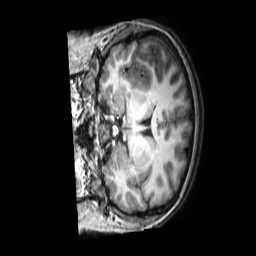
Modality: T1w
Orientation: coronal
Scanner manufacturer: philips
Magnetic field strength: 3 T
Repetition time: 0.009879 s
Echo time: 0.004603 s